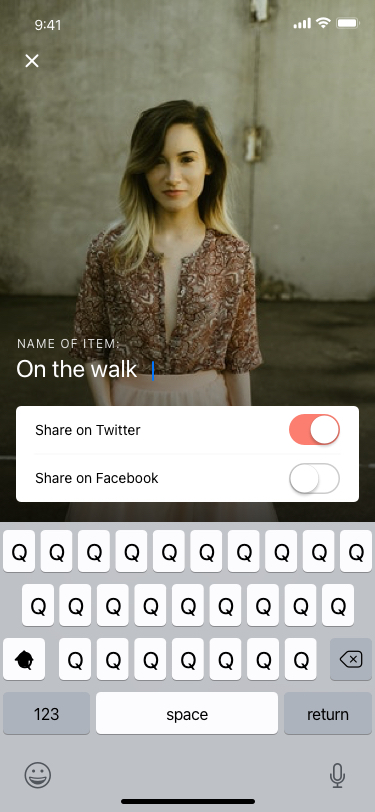
Text in this UI design:
Share on Twitter
Share on Facebook
On the walk
Name of item: